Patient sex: M
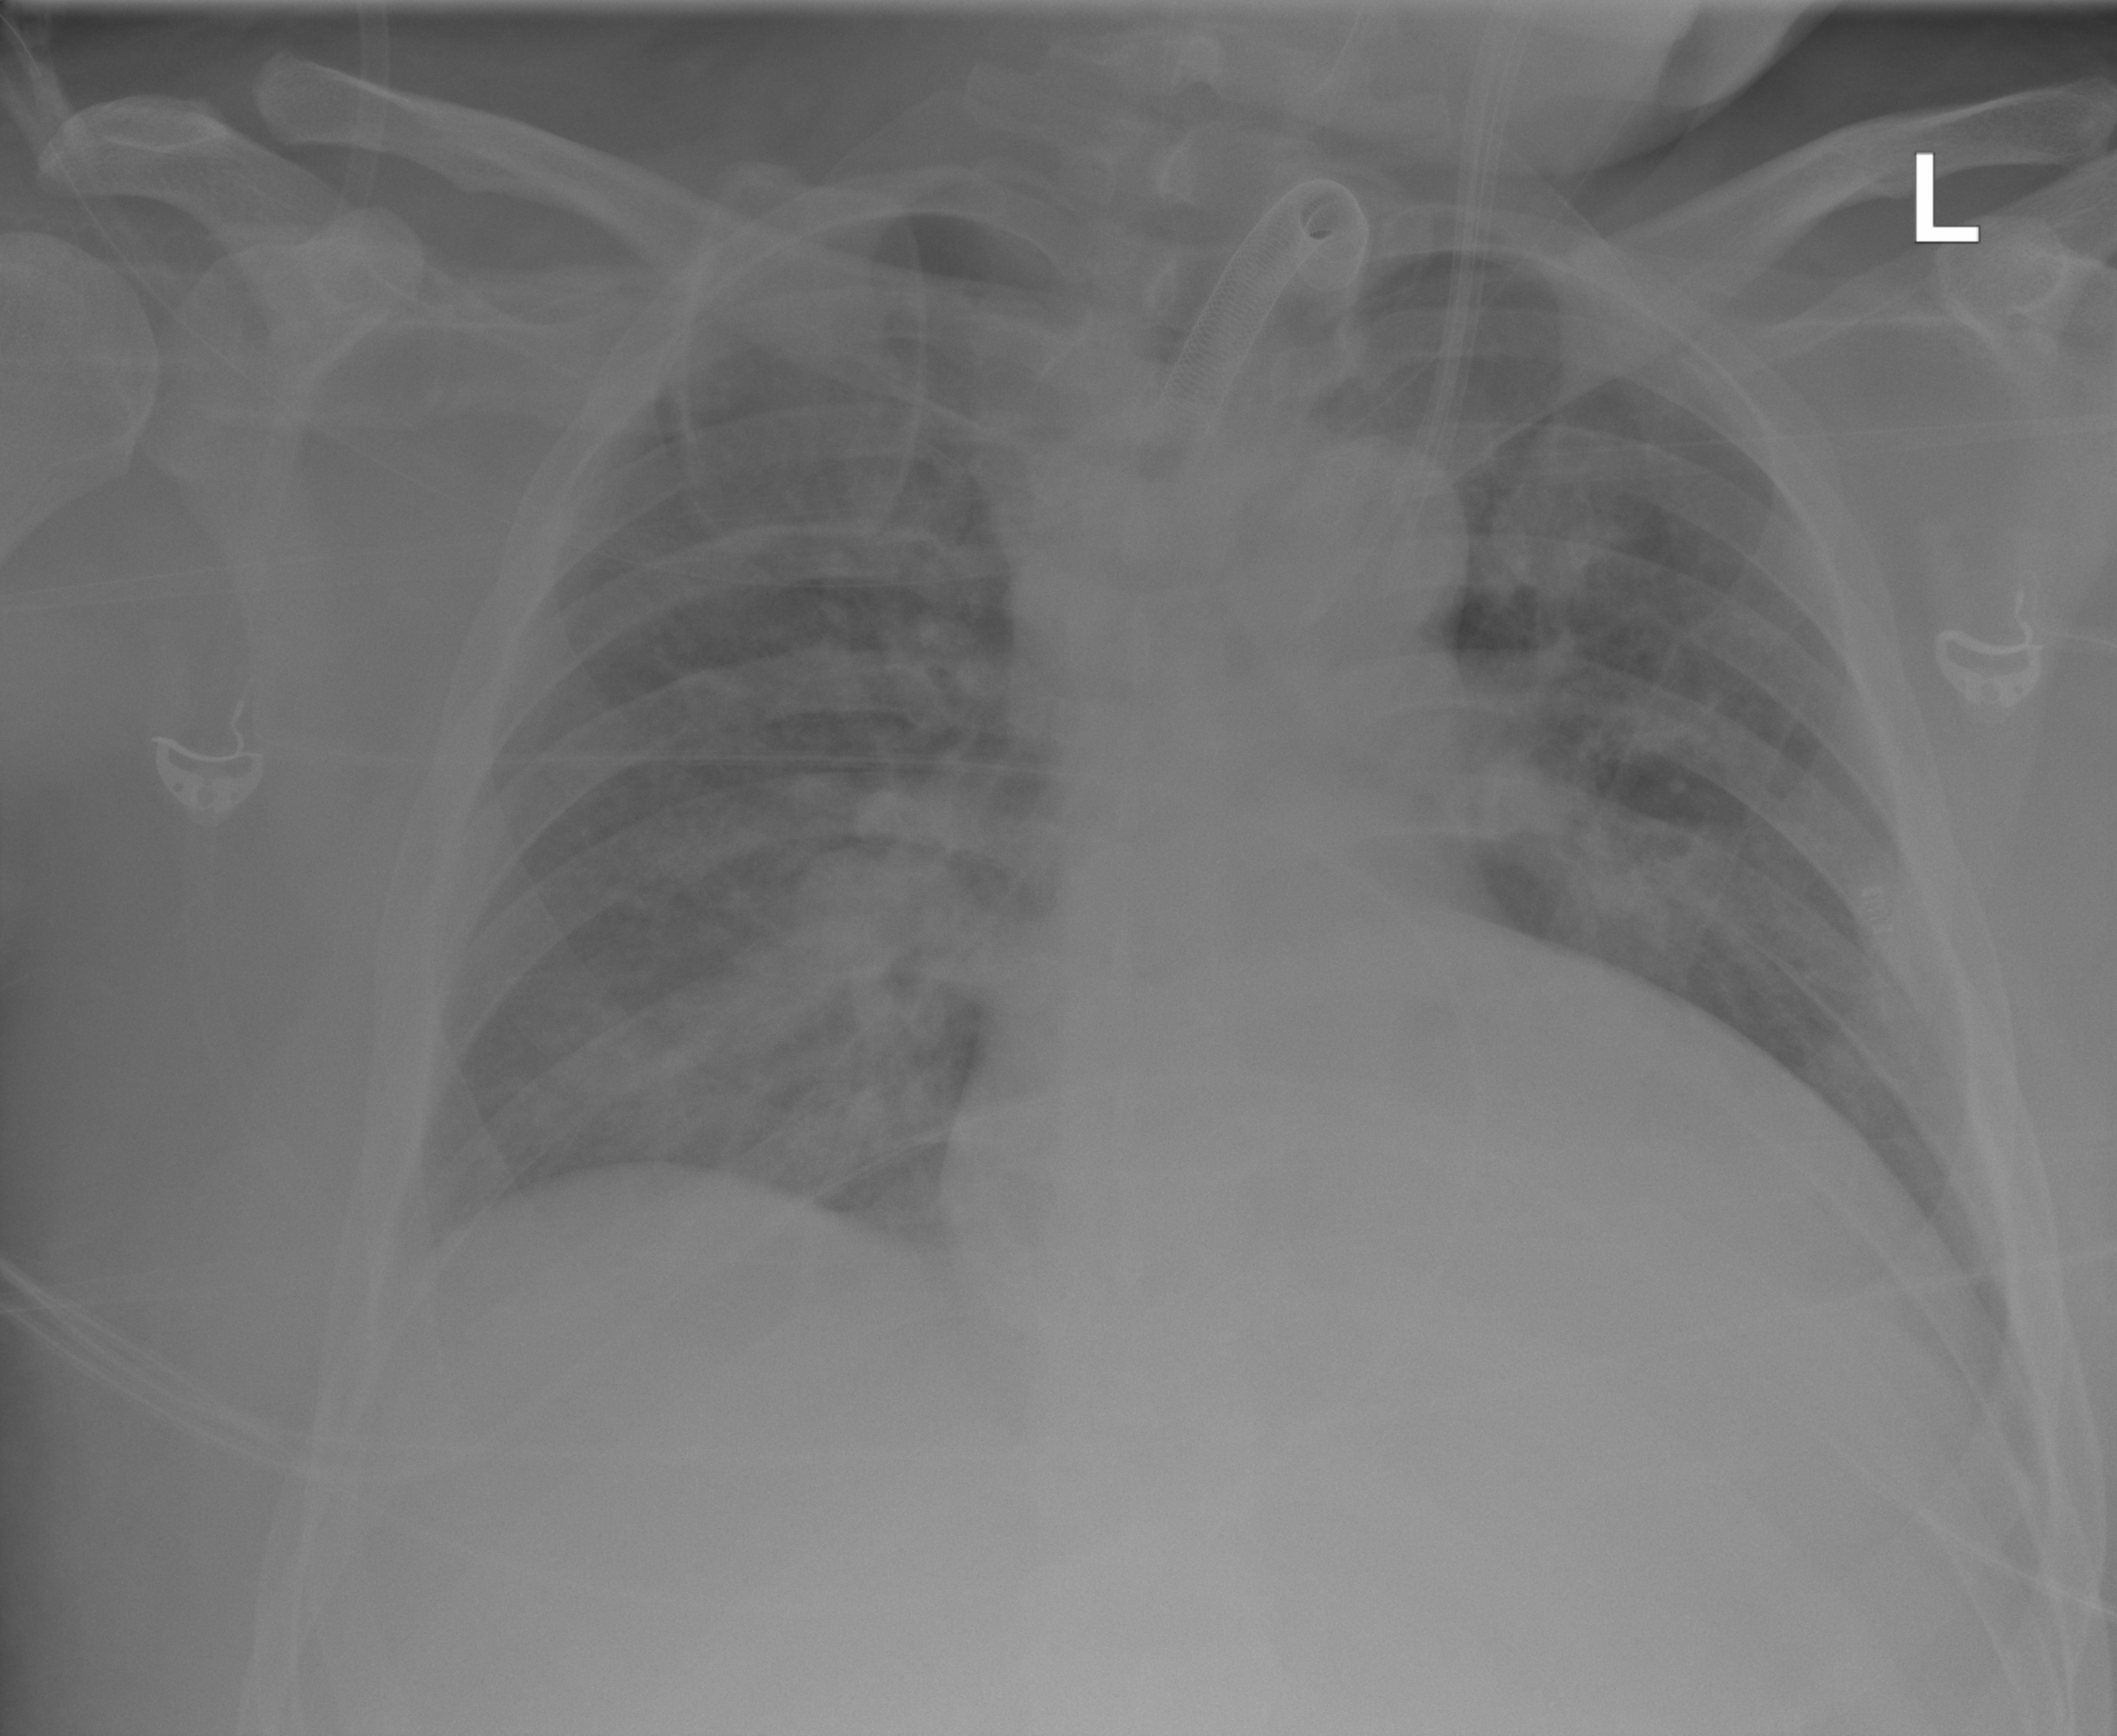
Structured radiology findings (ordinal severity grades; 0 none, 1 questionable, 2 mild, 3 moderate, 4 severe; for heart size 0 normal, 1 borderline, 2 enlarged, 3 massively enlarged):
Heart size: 2
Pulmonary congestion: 0
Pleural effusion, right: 0
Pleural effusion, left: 0
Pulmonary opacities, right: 1
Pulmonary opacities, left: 0
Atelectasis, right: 0
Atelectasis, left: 0